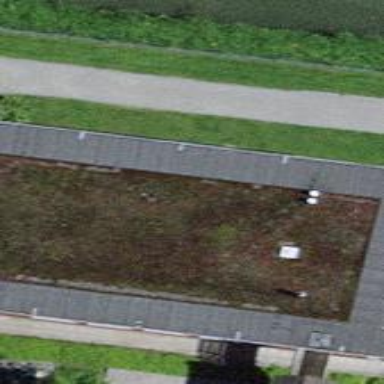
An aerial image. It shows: Kindergarten building.